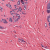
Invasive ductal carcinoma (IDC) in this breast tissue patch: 0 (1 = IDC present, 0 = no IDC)